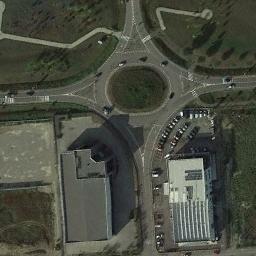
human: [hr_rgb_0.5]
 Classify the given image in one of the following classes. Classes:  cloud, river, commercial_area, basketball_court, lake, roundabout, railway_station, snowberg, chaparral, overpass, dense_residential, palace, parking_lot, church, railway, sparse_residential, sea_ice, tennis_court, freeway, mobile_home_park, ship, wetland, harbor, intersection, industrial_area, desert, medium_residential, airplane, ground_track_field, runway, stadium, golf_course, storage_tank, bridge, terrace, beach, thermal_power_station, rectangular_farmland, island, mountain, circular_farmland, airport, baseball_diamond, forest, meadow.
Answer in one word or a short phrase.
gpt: roundabout